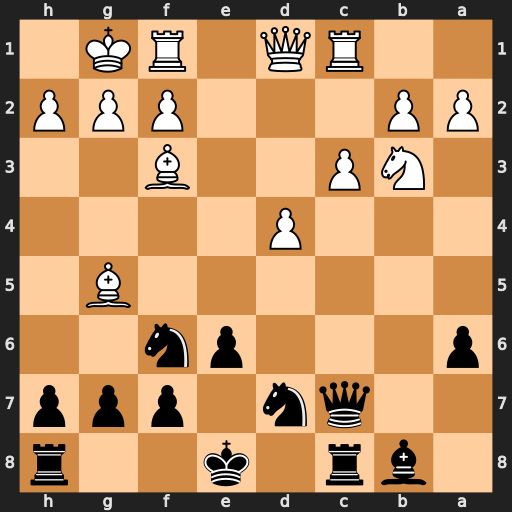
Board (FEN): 1br1k2r/2qn1ppp/p3pn2/6B1/3P4/1NP2B2/PP3PPP/2RQ1RK1
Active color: b
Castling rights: k
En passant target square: -
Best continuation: Qxh2#